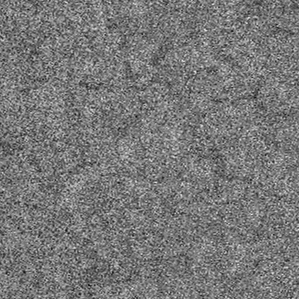
Label: frost